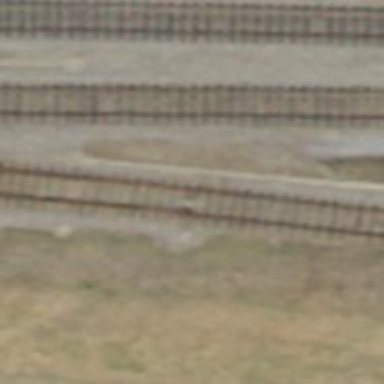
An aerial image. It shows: Railway switch.